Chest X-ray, PA view. Patient: 33 years old, sex M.
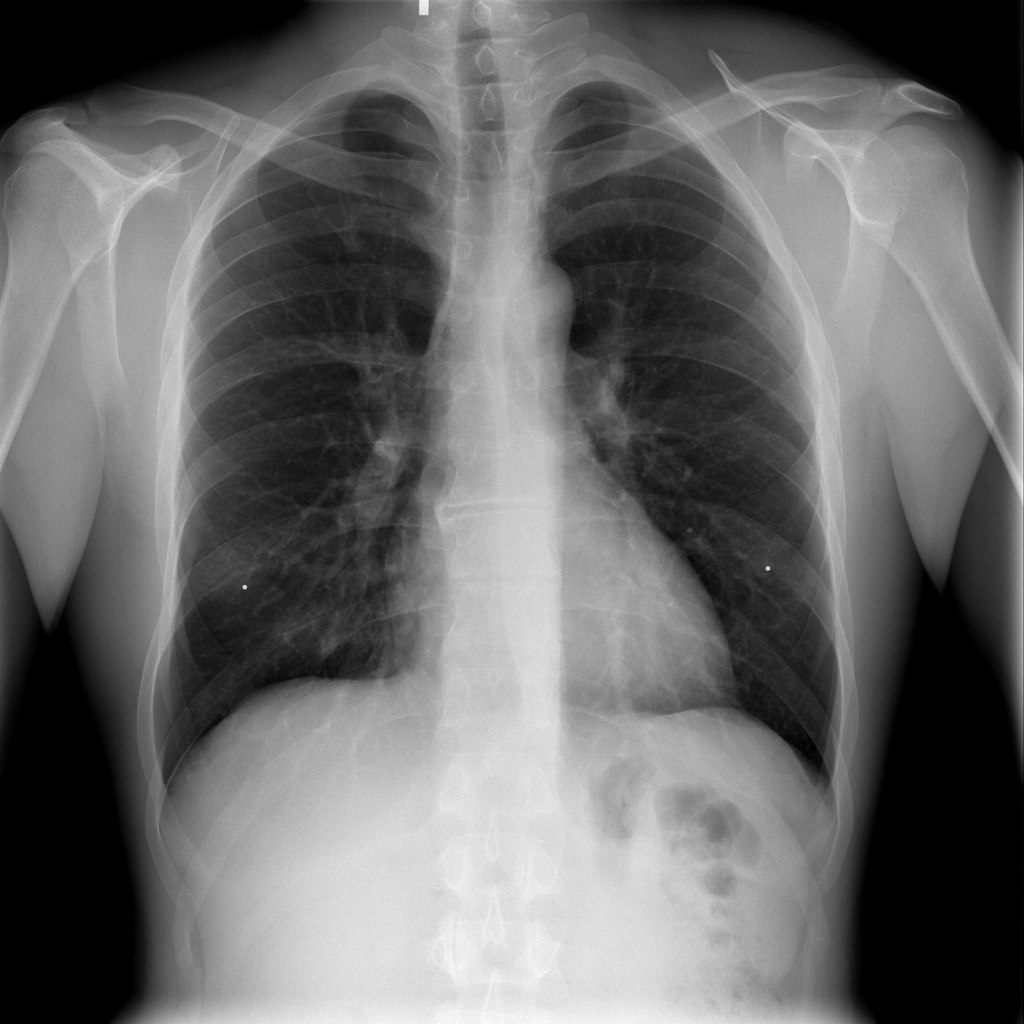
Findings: No Finding